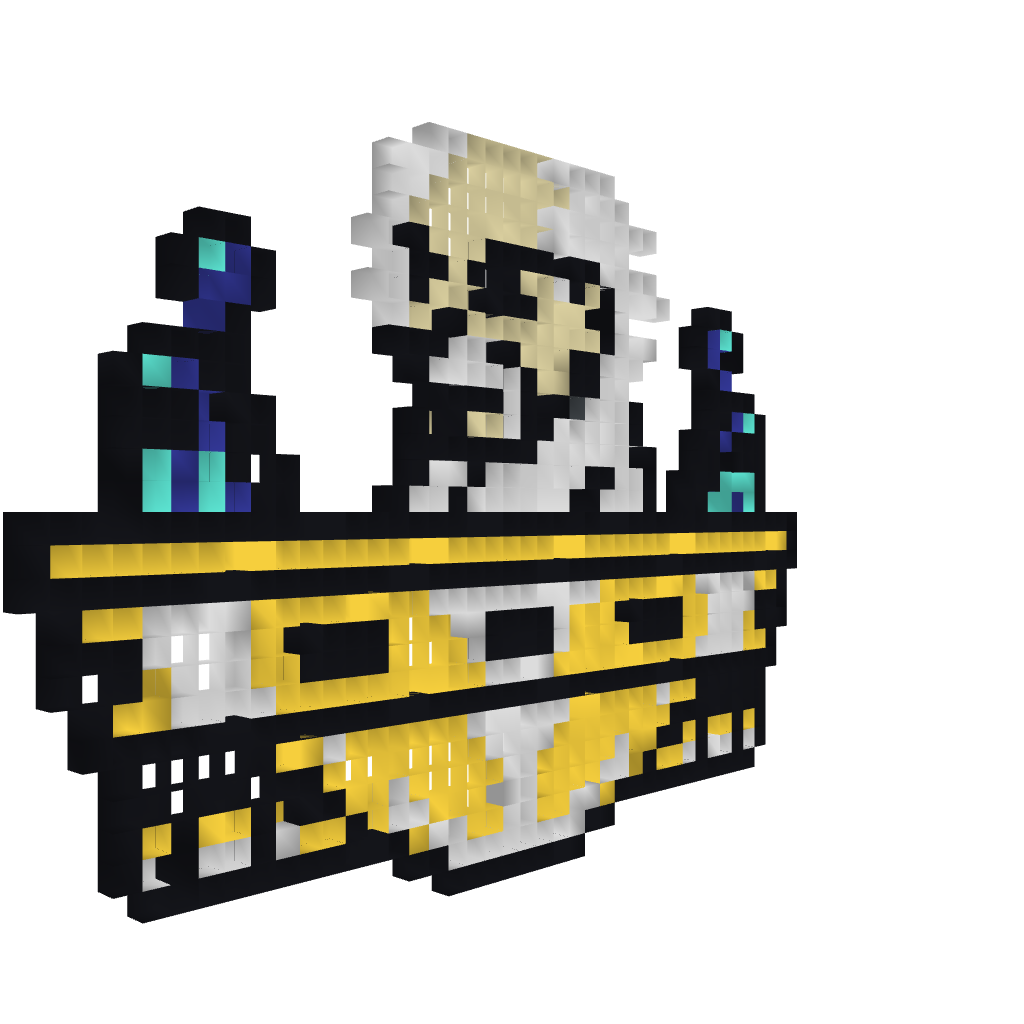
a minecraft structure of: Dr Wily